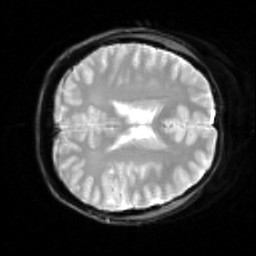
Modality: inplaneT2
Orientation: axial
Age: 24
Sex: female